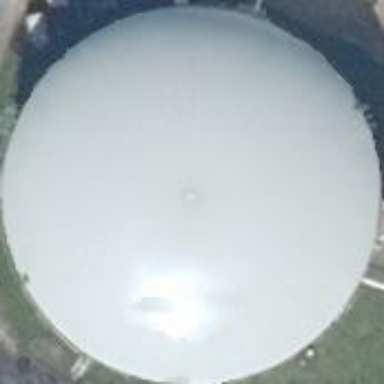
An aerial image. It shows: Storage tank with man-made structure.